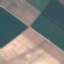
Land use / land cover: AnnualCrop